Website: apple-inc
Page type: account-selection
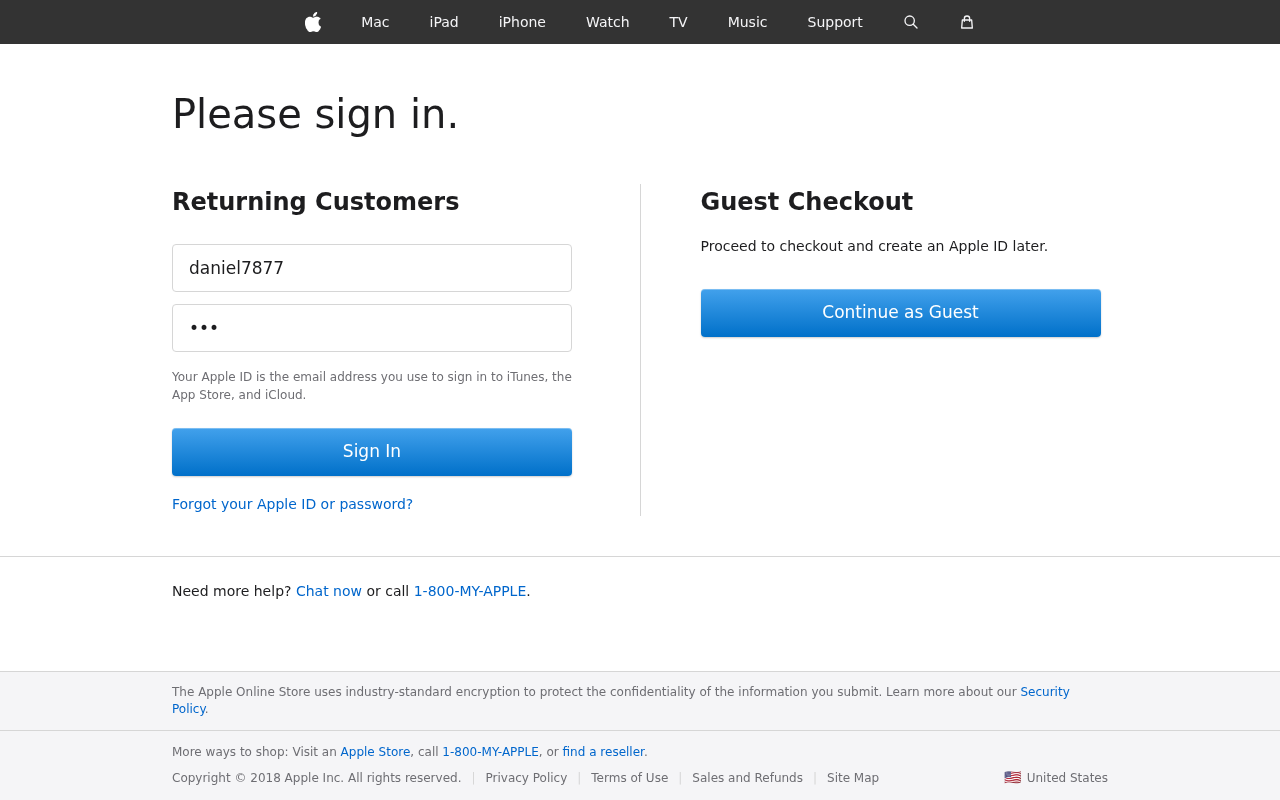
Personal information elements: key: PII_LOGIN_USERNAME
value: daniel7877